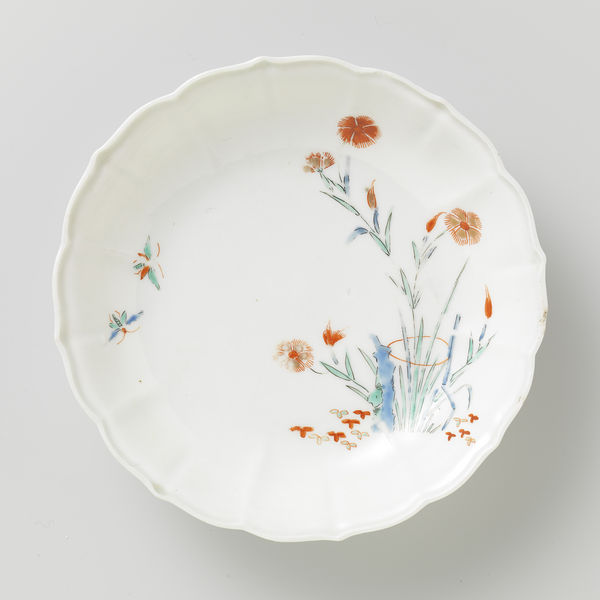
Titel: Schotel
Standort: Amsterdam
Institution: Rijksmuseum
Schlagwörter: blue, red, white, green, flowers, pattern, plant, flower, orange, grass, bird, birds, photo, leaves, design, art, circle, floral, leaf, butterfly, china, plate, porcelain, stem, blie, petal, petals, turquoise, bug, insects, insect, bugs, flies